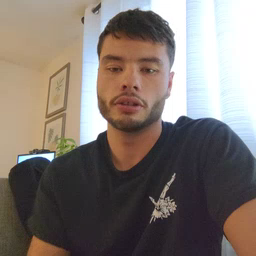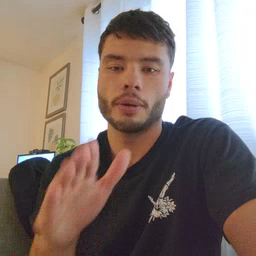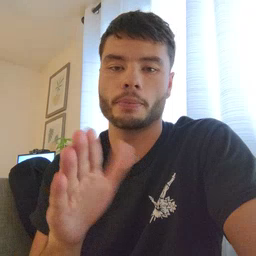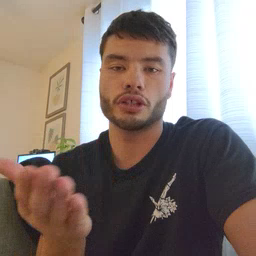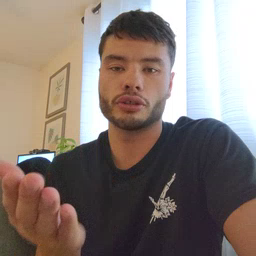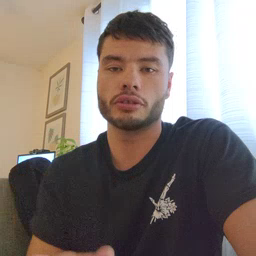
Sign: book